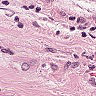
Metastatic tissue present: yes